Field crop: maize
Growth stage: 2
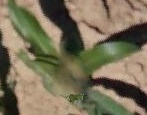
Species: maize